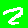
Digit: 2